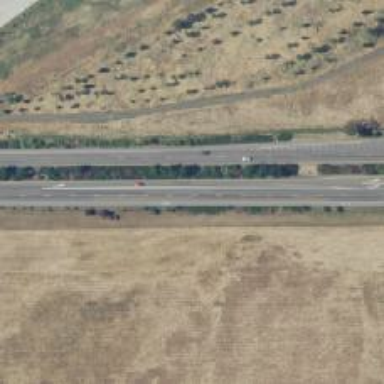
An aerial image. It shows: Primary highway that functions as expressway.